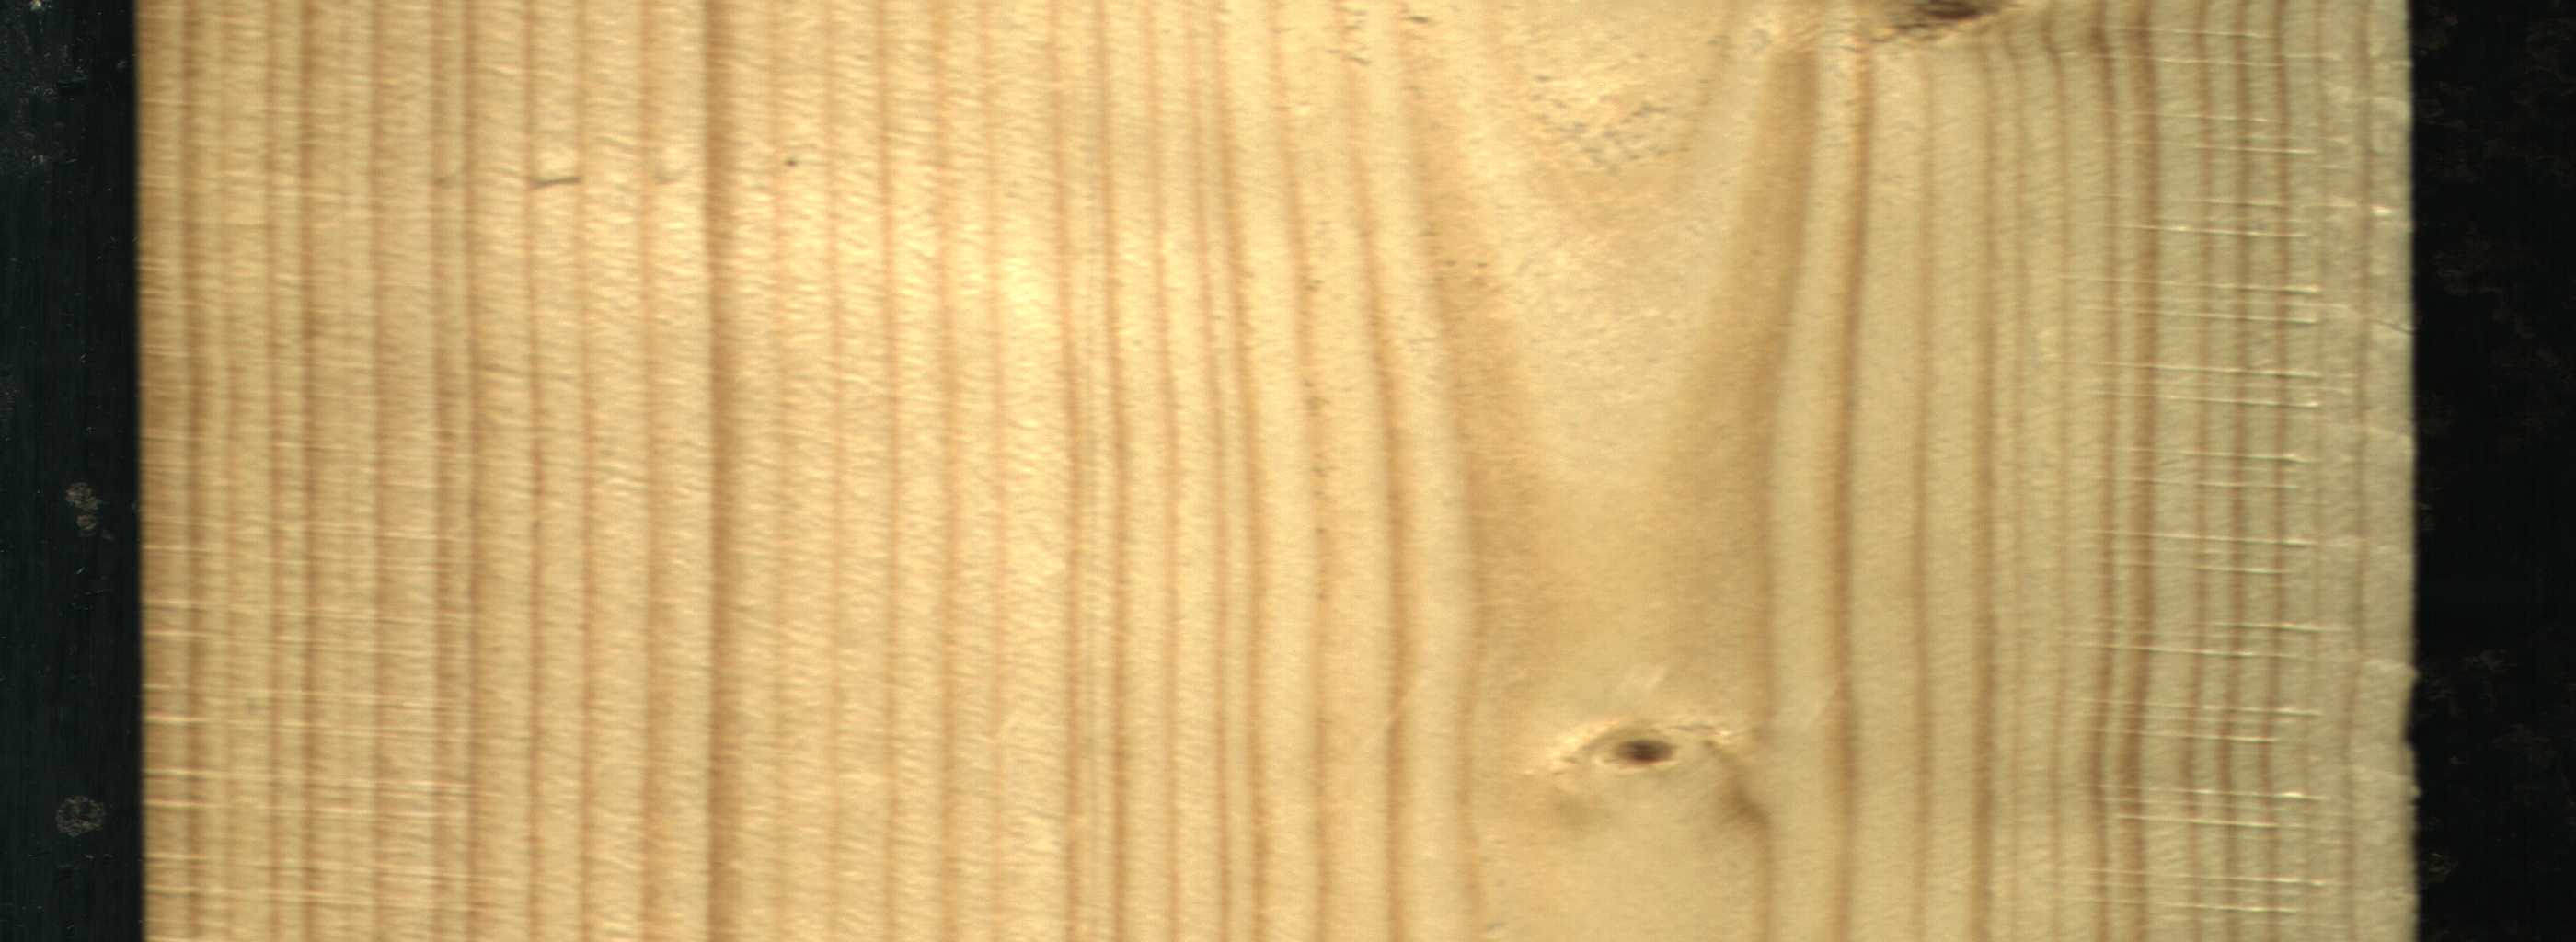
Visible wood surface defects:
Live_Knot
Live_Knot